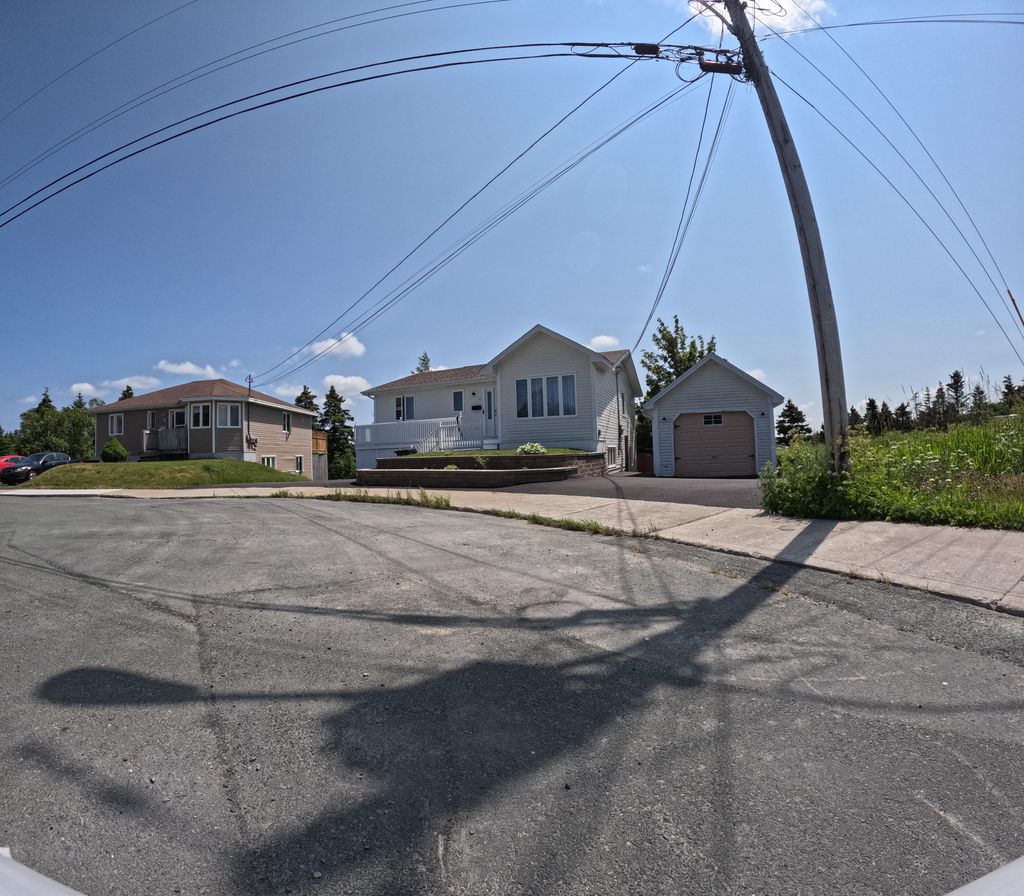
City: st_johns